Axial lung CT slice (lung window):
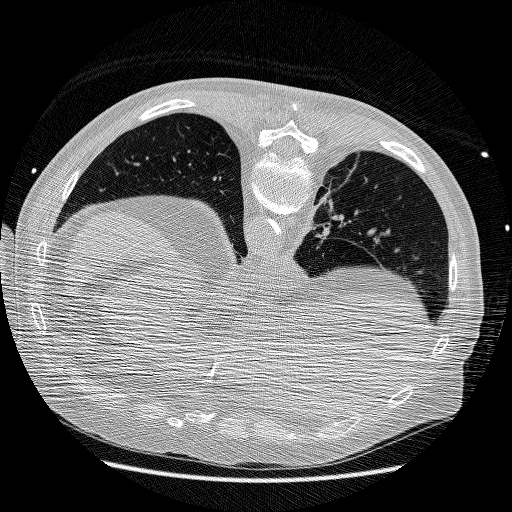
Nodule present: no